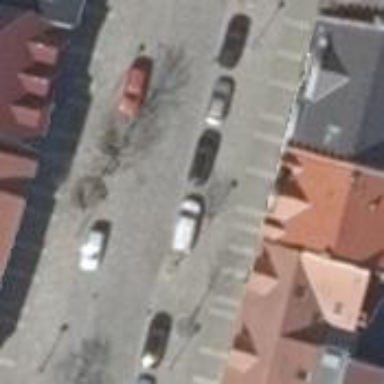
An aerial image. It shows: Residential road with parallel parking lanes on both sides and sidewalks on both sides.